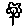
Label: flower